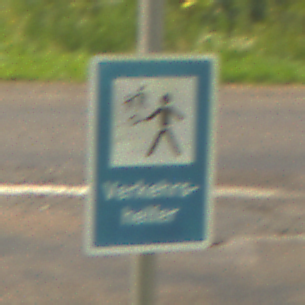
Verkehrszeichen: Verkehrshelfer
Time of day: Midday
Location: Outdoor (RoadRail)
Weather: PartlyCloudy
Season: NotSpecified
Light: Natural